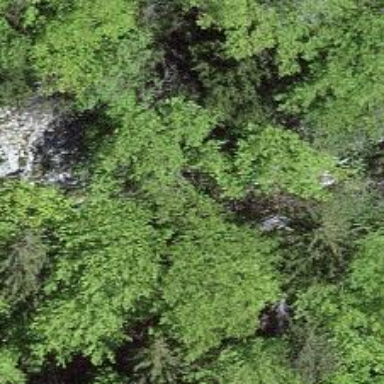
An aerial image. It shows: Cliff in nature.